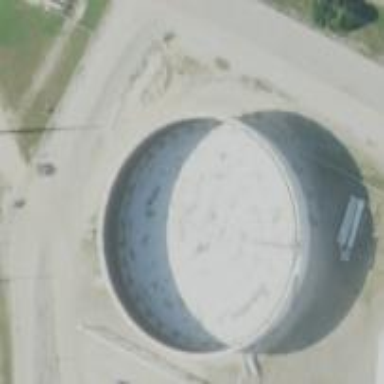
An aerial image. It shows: Storage tank created as man-made structure.